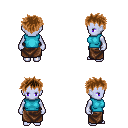
a pixel art fantasy rpg character, female body template, dark elf, purple skin, teal sleeveless shirt, robe skirt, brown bedhead hairstyle, four views (front, back, left, right), 2x2 character sprite sheet, small pixel art, hard edges, no anti-aliasing